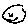
Label: smiley face